Interaction volume radius: 10 \u00c5
Interaction volume height: 15 \u00c5
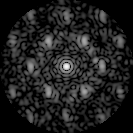
Disorder parameter: 0.5587